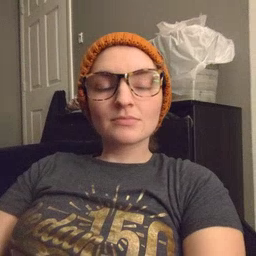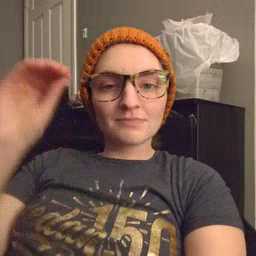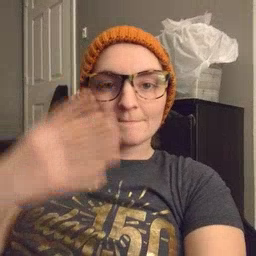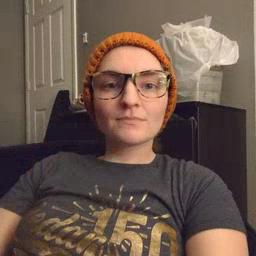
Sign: sun